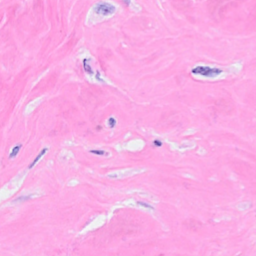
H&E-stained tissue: Breast